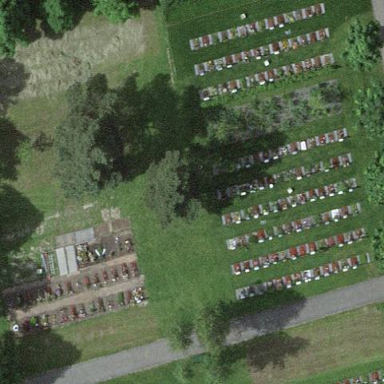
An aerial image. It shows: Sector within cemetery.